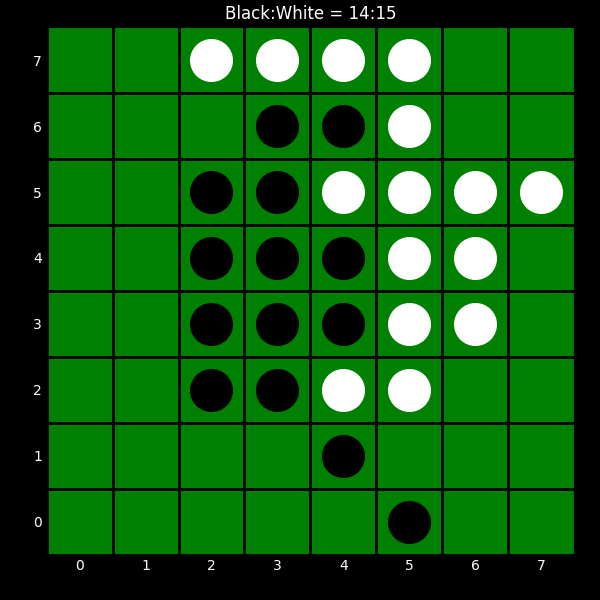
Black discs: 14
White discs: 15